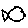
Label: fish